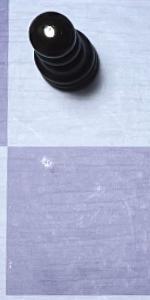
Label: Empty